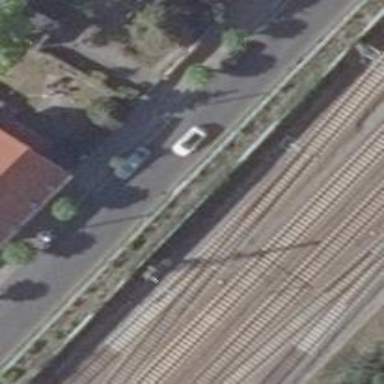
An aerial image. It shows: Railway switch.